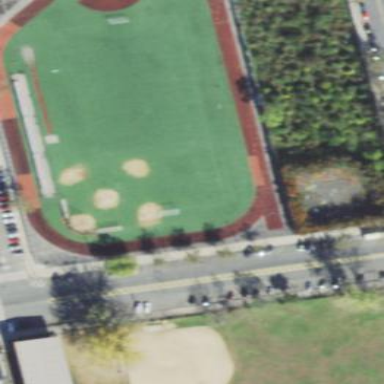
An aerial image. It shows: Athletics pitch for leisure land sports.